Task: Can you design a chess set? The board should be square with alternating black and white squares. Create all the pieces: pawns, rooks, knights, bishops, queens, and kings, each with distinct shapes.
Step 3264:
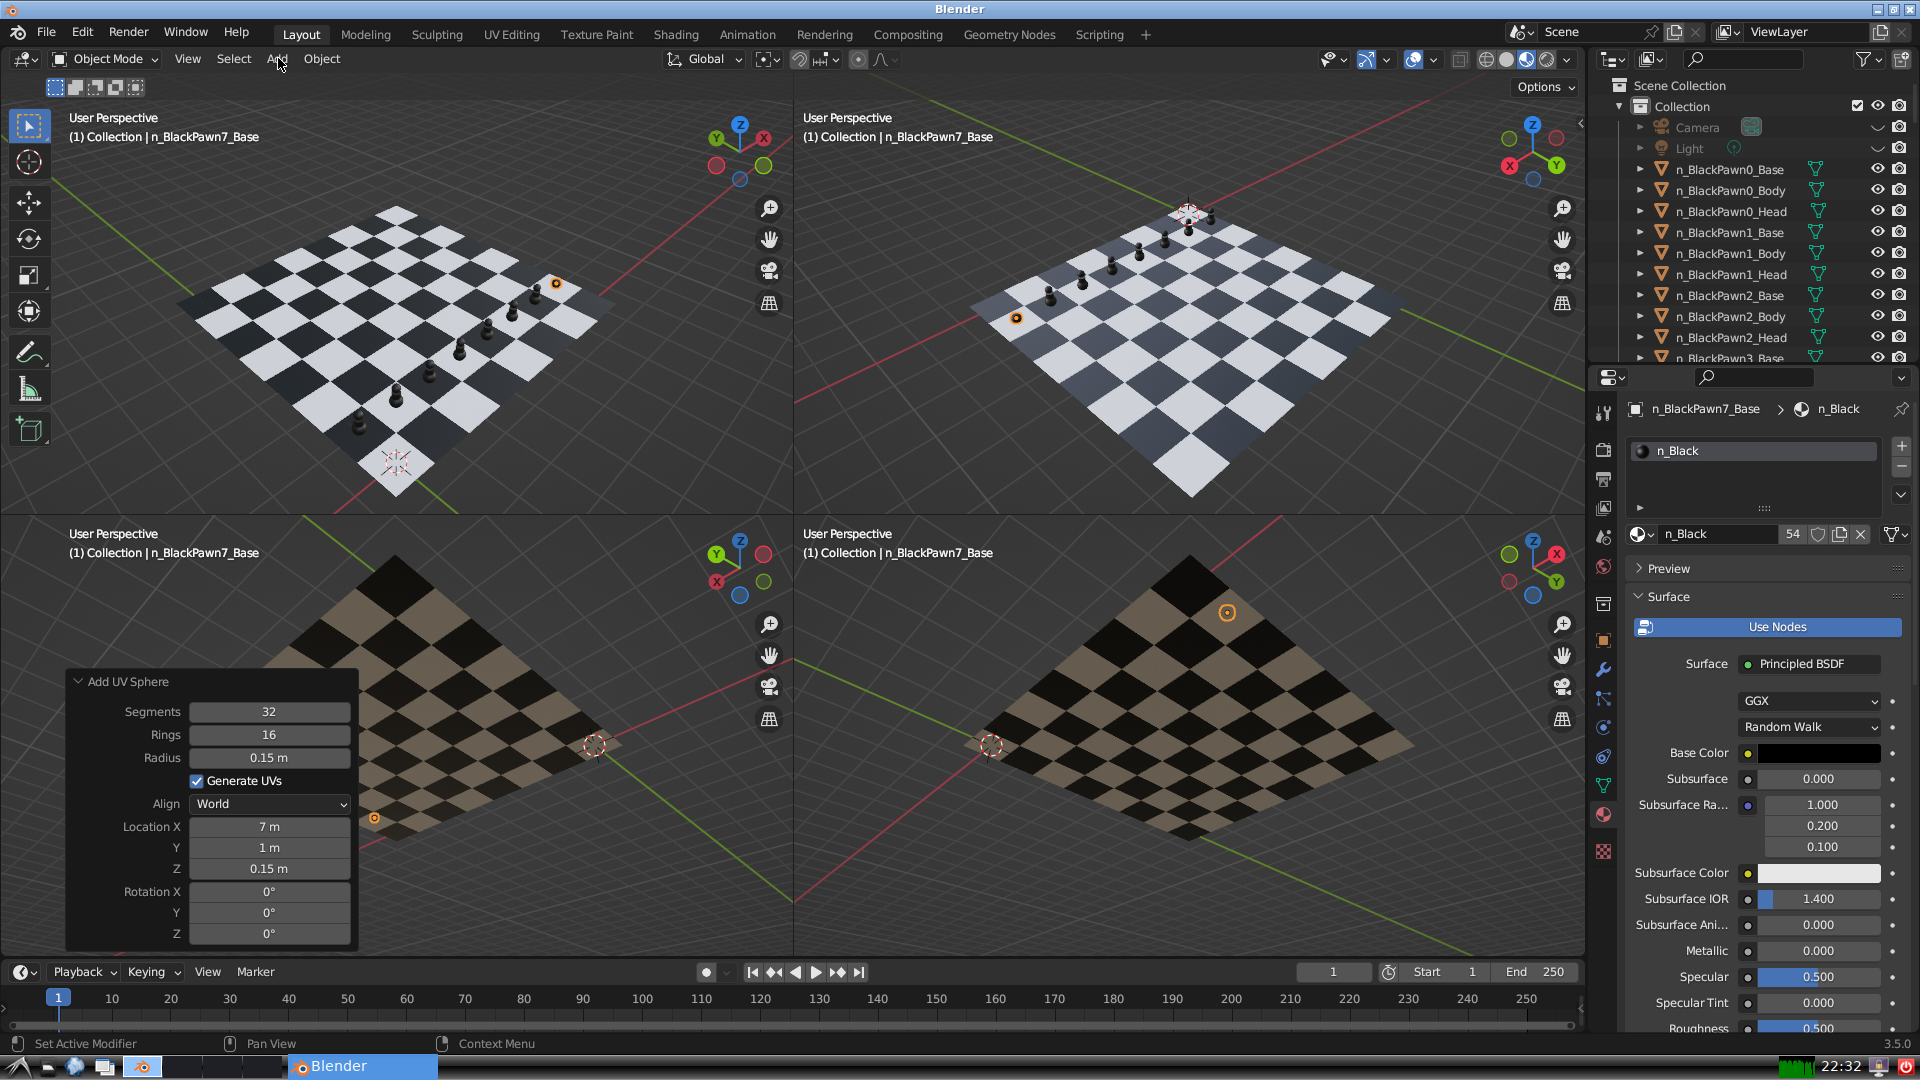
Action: click: no